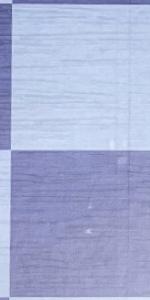
Label: Empty